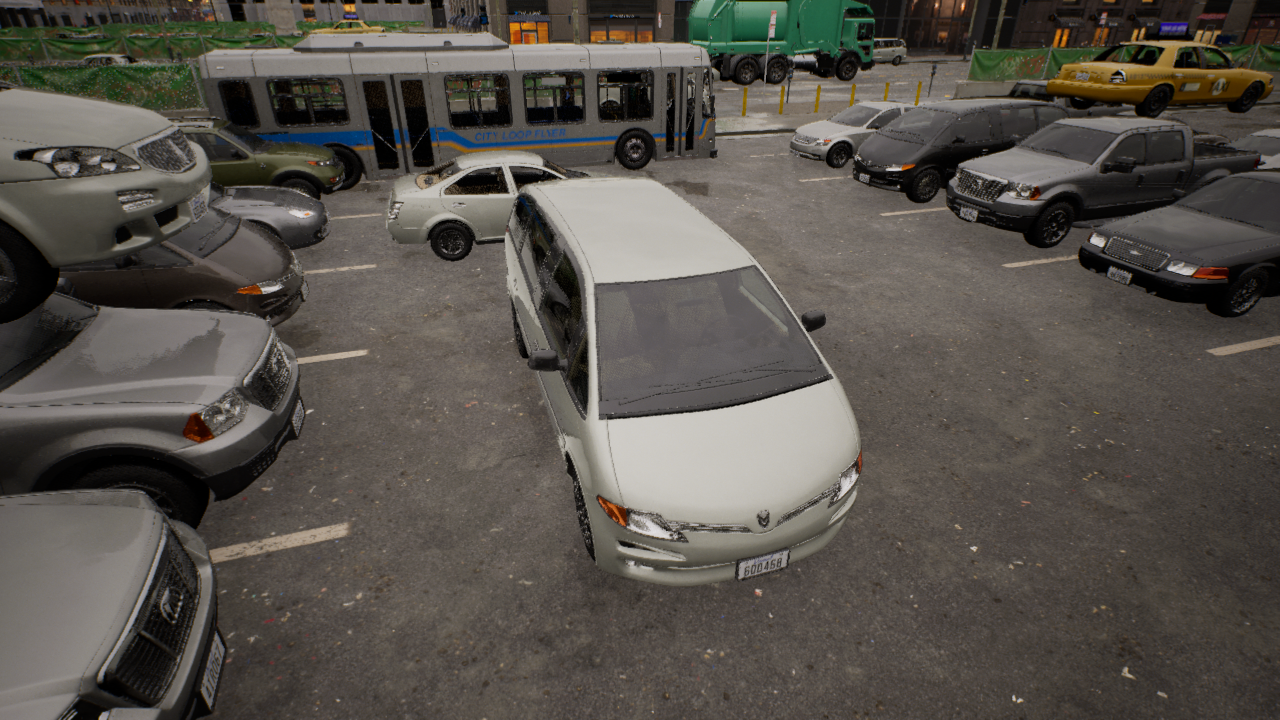
Venue: arterial
Lighting: golden hour
Vehicle rig: minivan